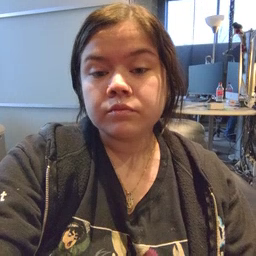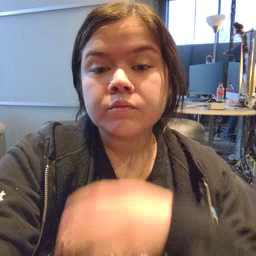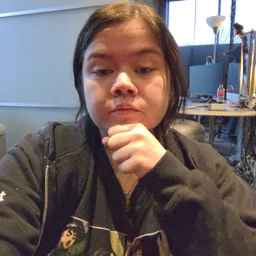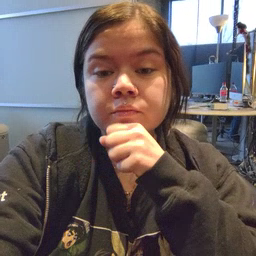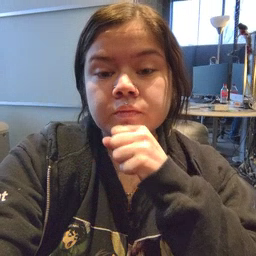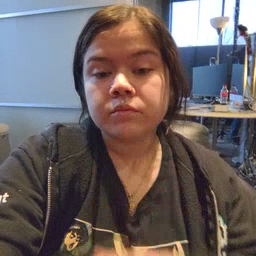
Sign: orange